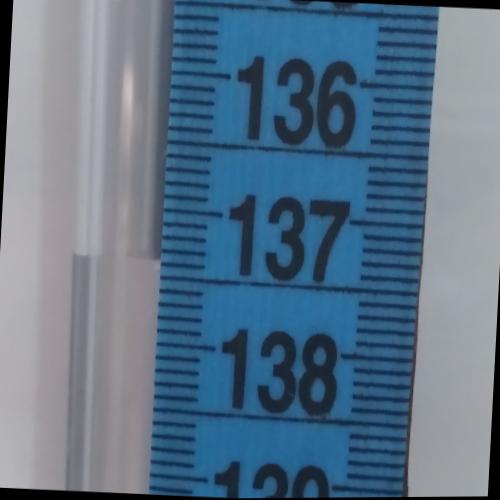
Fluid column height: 137.4 cm